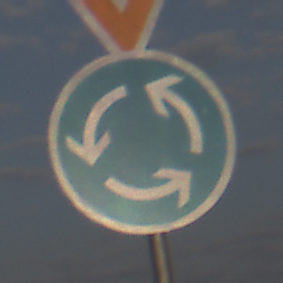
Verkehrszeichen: Kreisverkehr
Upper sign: VorfahrtGewaehren
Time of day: SunriseSunset
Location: Outdoor (Nature)
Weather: PartlyCloudy
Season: NotSpecified
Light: Natural